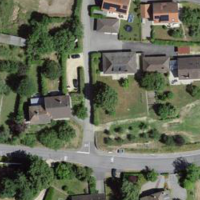
EUNIS habitat code: 55
Species observed at this site:
Acer pseudoplatanus